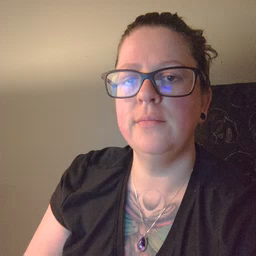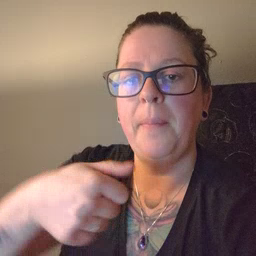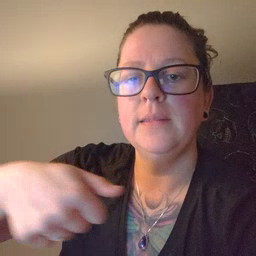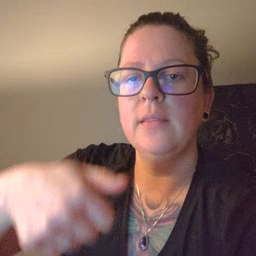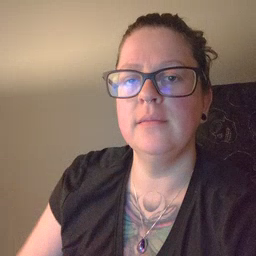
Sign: puzzle